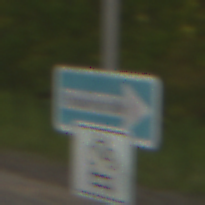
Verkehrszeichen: EinbahnstrasseRechtsweisend
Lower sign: RichtungsangabeDurchPfeile9
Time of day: SunriseSunset
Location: Outdoor (RoadRail)
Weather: Clear
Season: NotSpecified
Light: Natural